Interaction volume radius: 5 \u00c5
Interaction volume height: 40 \u00c5
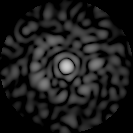
Disorder parameter: 0.855